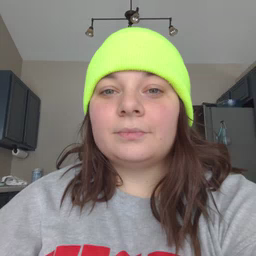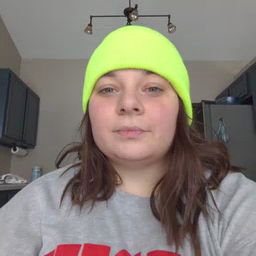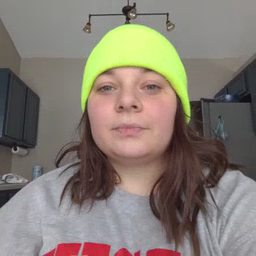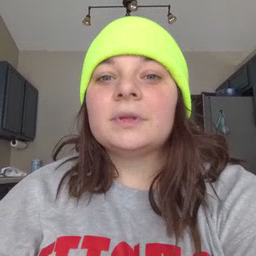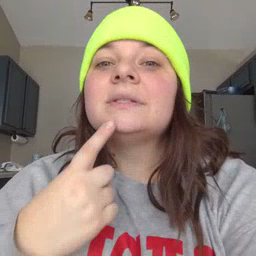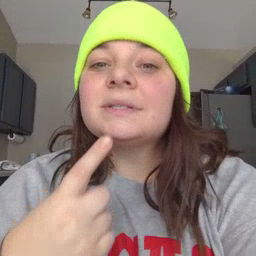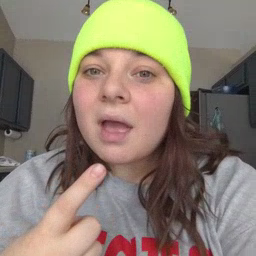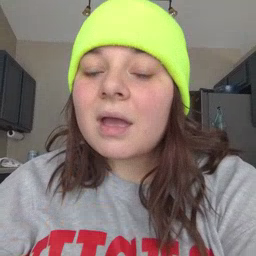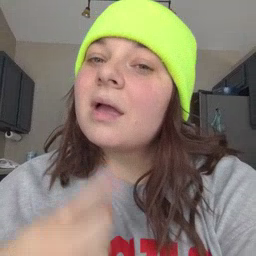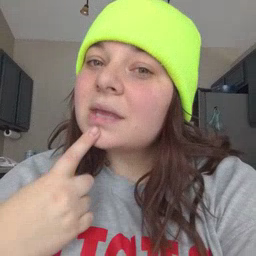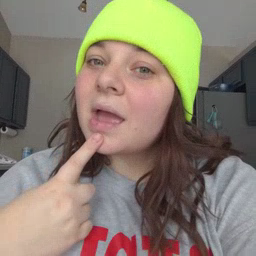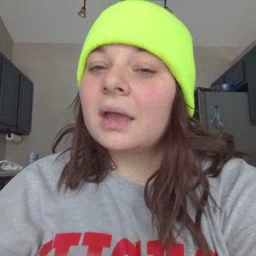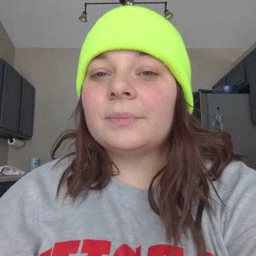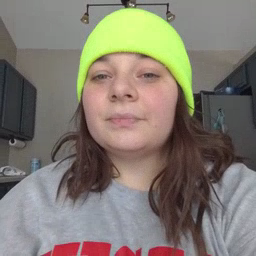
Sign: say